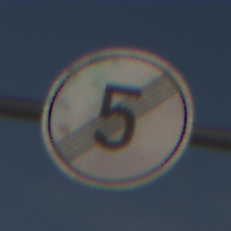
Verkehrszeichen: EndeGeschwindigkeit5
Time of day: MorningAfternoon
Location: Outdoor (Nature)
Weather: PartlyCloudy
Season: NotSpecified
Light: Natural